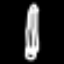
Label: pencil